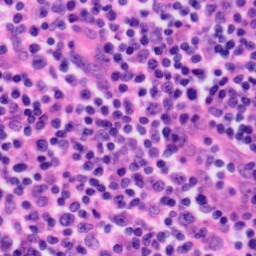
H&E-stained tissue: Tonsil